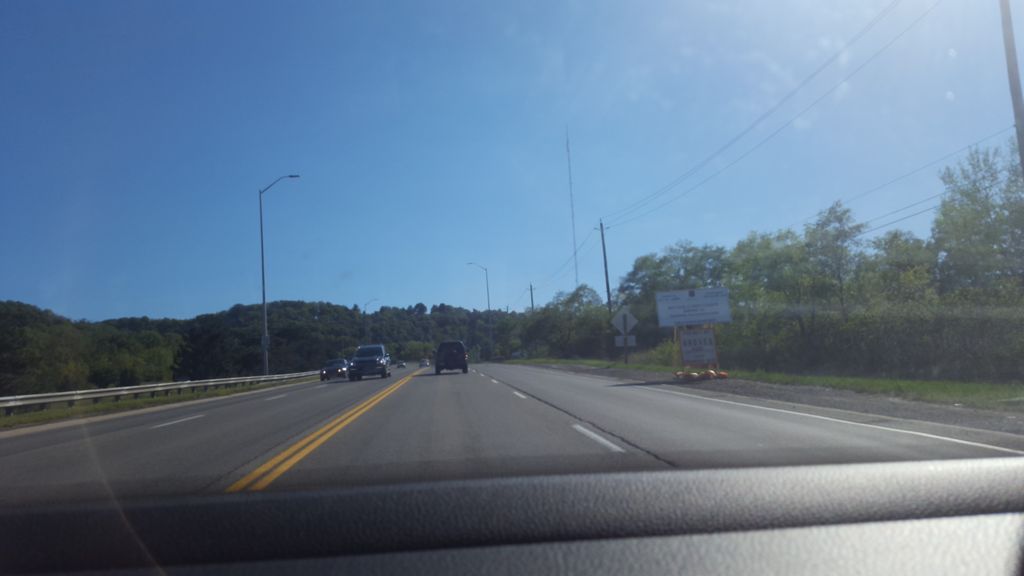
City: hamilton